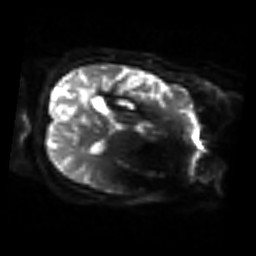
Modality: sbref
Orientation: axial
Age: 51
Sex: female
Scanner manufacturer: siemens
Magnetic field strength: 3 T
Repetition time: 3.2 s
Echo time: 0.081 s